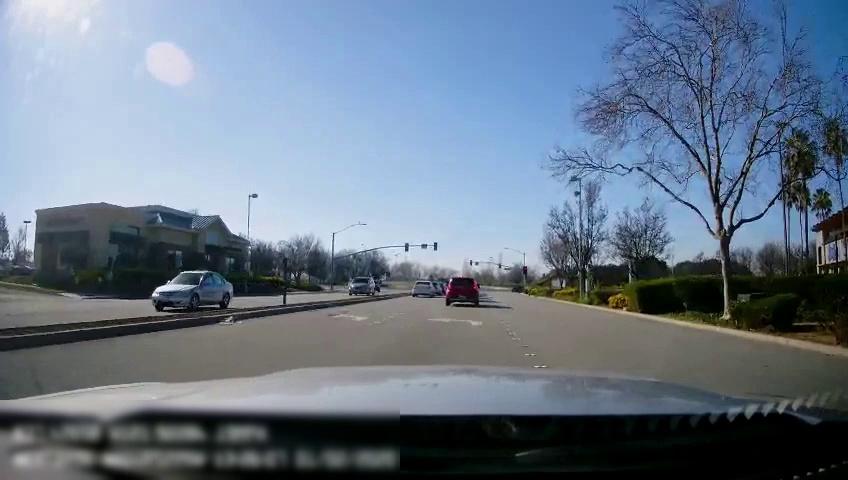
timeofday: Day
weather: Sunny
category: Drivable Space
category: Drivable Space
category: Vehicles | Car
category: Vehicles | Car
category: Vehicles | Car
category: Vehicles | SUV
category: Vehicles | SUV
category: Vehicles | Car
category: Vehicles | Car
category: Lanes | Current Lane